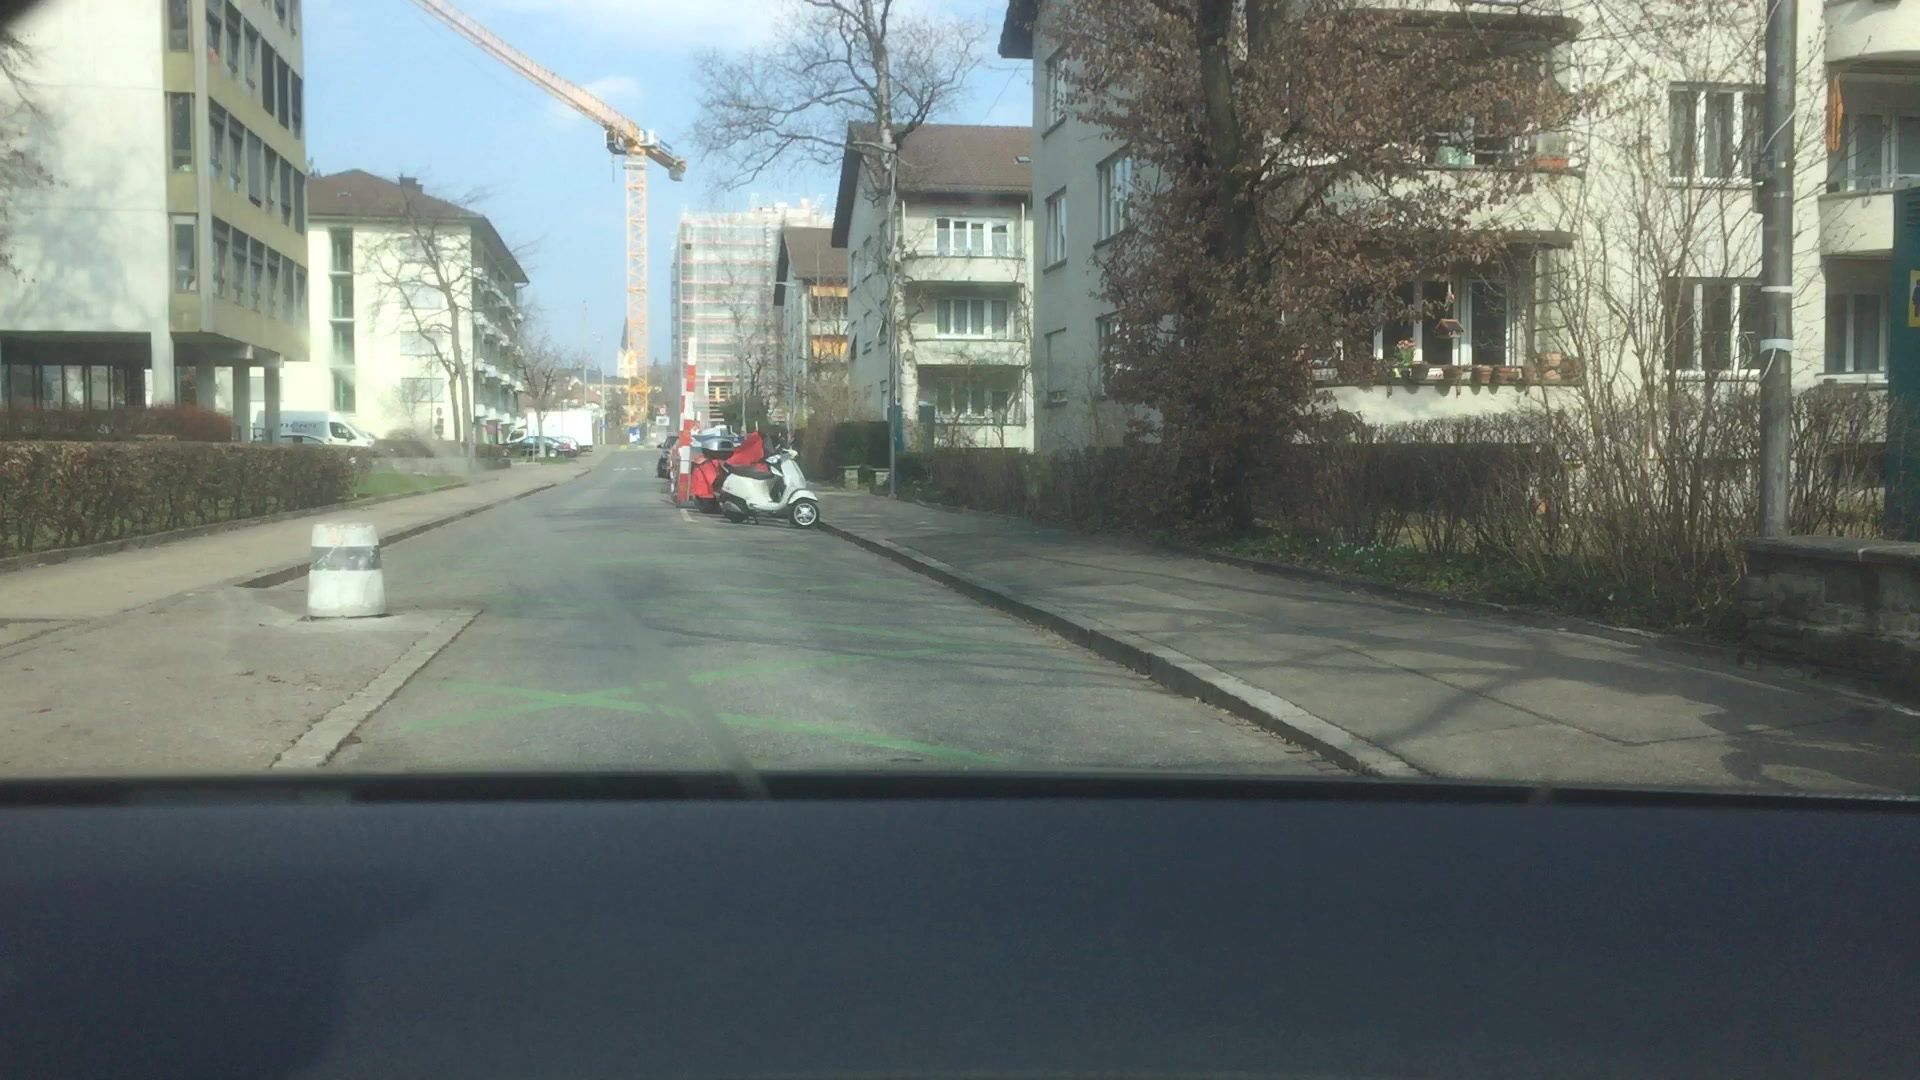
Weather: clear
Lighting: day
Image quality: good
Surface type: driving surface
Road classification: residential, living_street
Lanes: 1
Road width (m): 2
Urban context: urban centre
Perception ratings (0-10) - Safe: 6.53, Lively: 7.03, Beautiful: 5.17, Boring: 3.42, Depressing: 1.76, Wealthy: 6.52